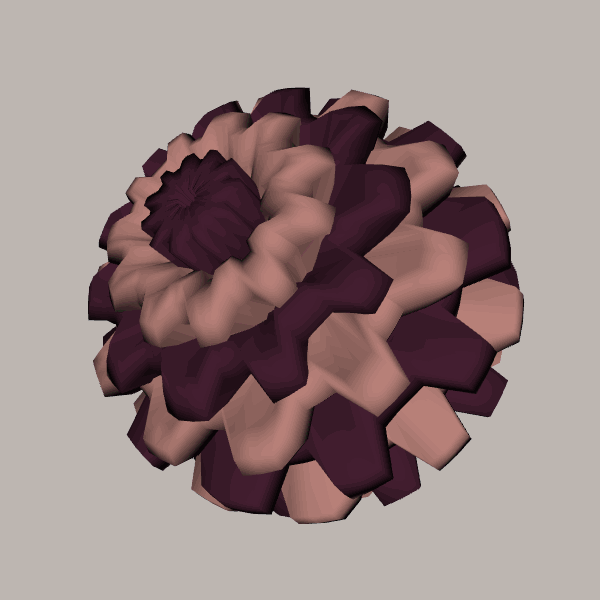
Background: light